Aerial crown-view tile of a tropical tree (Barro Colorado Island, Panama), acquired 20240918:
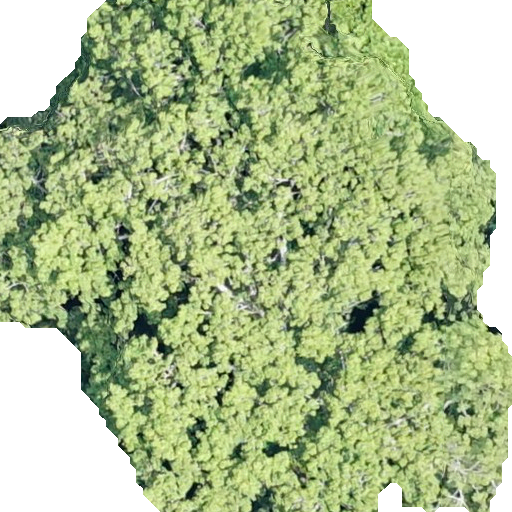
Species: Ceiba pentandra
GBIF accepted scientific name: Ceiba pentandra
Crown area: 346.325 m²